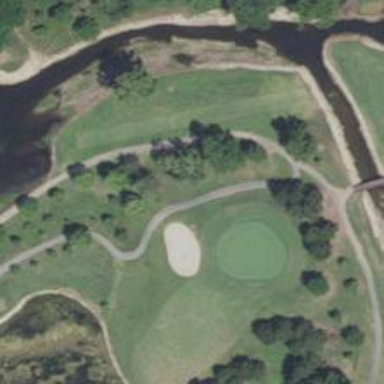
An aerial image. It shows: View of golf hole.